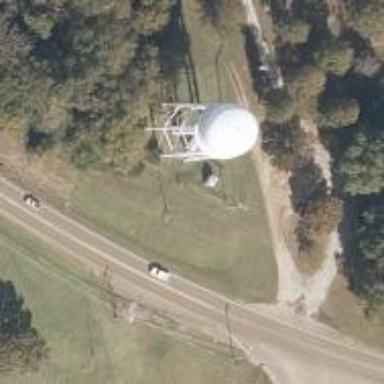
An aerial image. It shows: Water tower that is man-made.